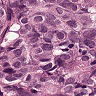
Metastatic tissue present: yes